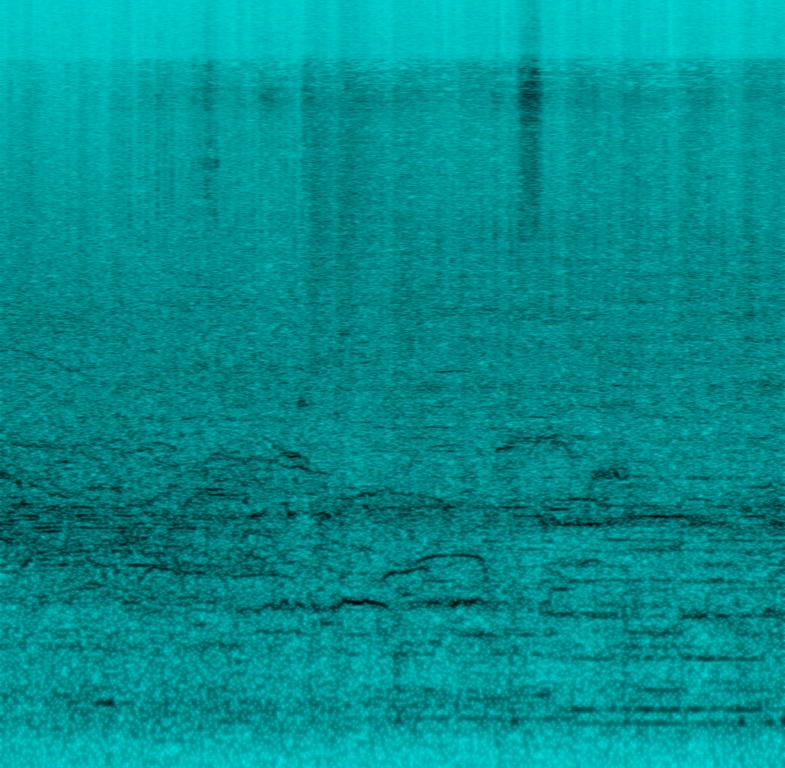
The file contains acoustic drums playing with a lot of crash hits, an e-guitar playing a melody along with male voice singing the same melody. The crowd is cheering and screaming in the background. This is an amateur recording with poor sound-quality. This song may be playing at a live concert.